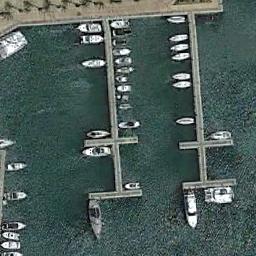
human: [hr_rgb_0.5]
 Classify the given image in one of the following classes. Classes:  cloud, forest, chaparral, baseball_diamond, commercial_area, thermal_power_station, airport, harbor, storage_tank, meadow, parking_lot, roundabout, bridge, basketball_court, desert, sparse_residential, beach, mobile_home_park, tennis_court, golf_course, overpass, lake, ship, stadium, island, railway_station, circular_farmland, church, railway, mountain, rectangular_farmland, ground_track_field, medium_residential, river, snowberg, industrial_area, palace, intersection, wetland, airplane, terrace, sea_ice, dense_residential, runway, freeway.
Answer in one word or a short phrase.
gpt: harbor